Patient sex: M
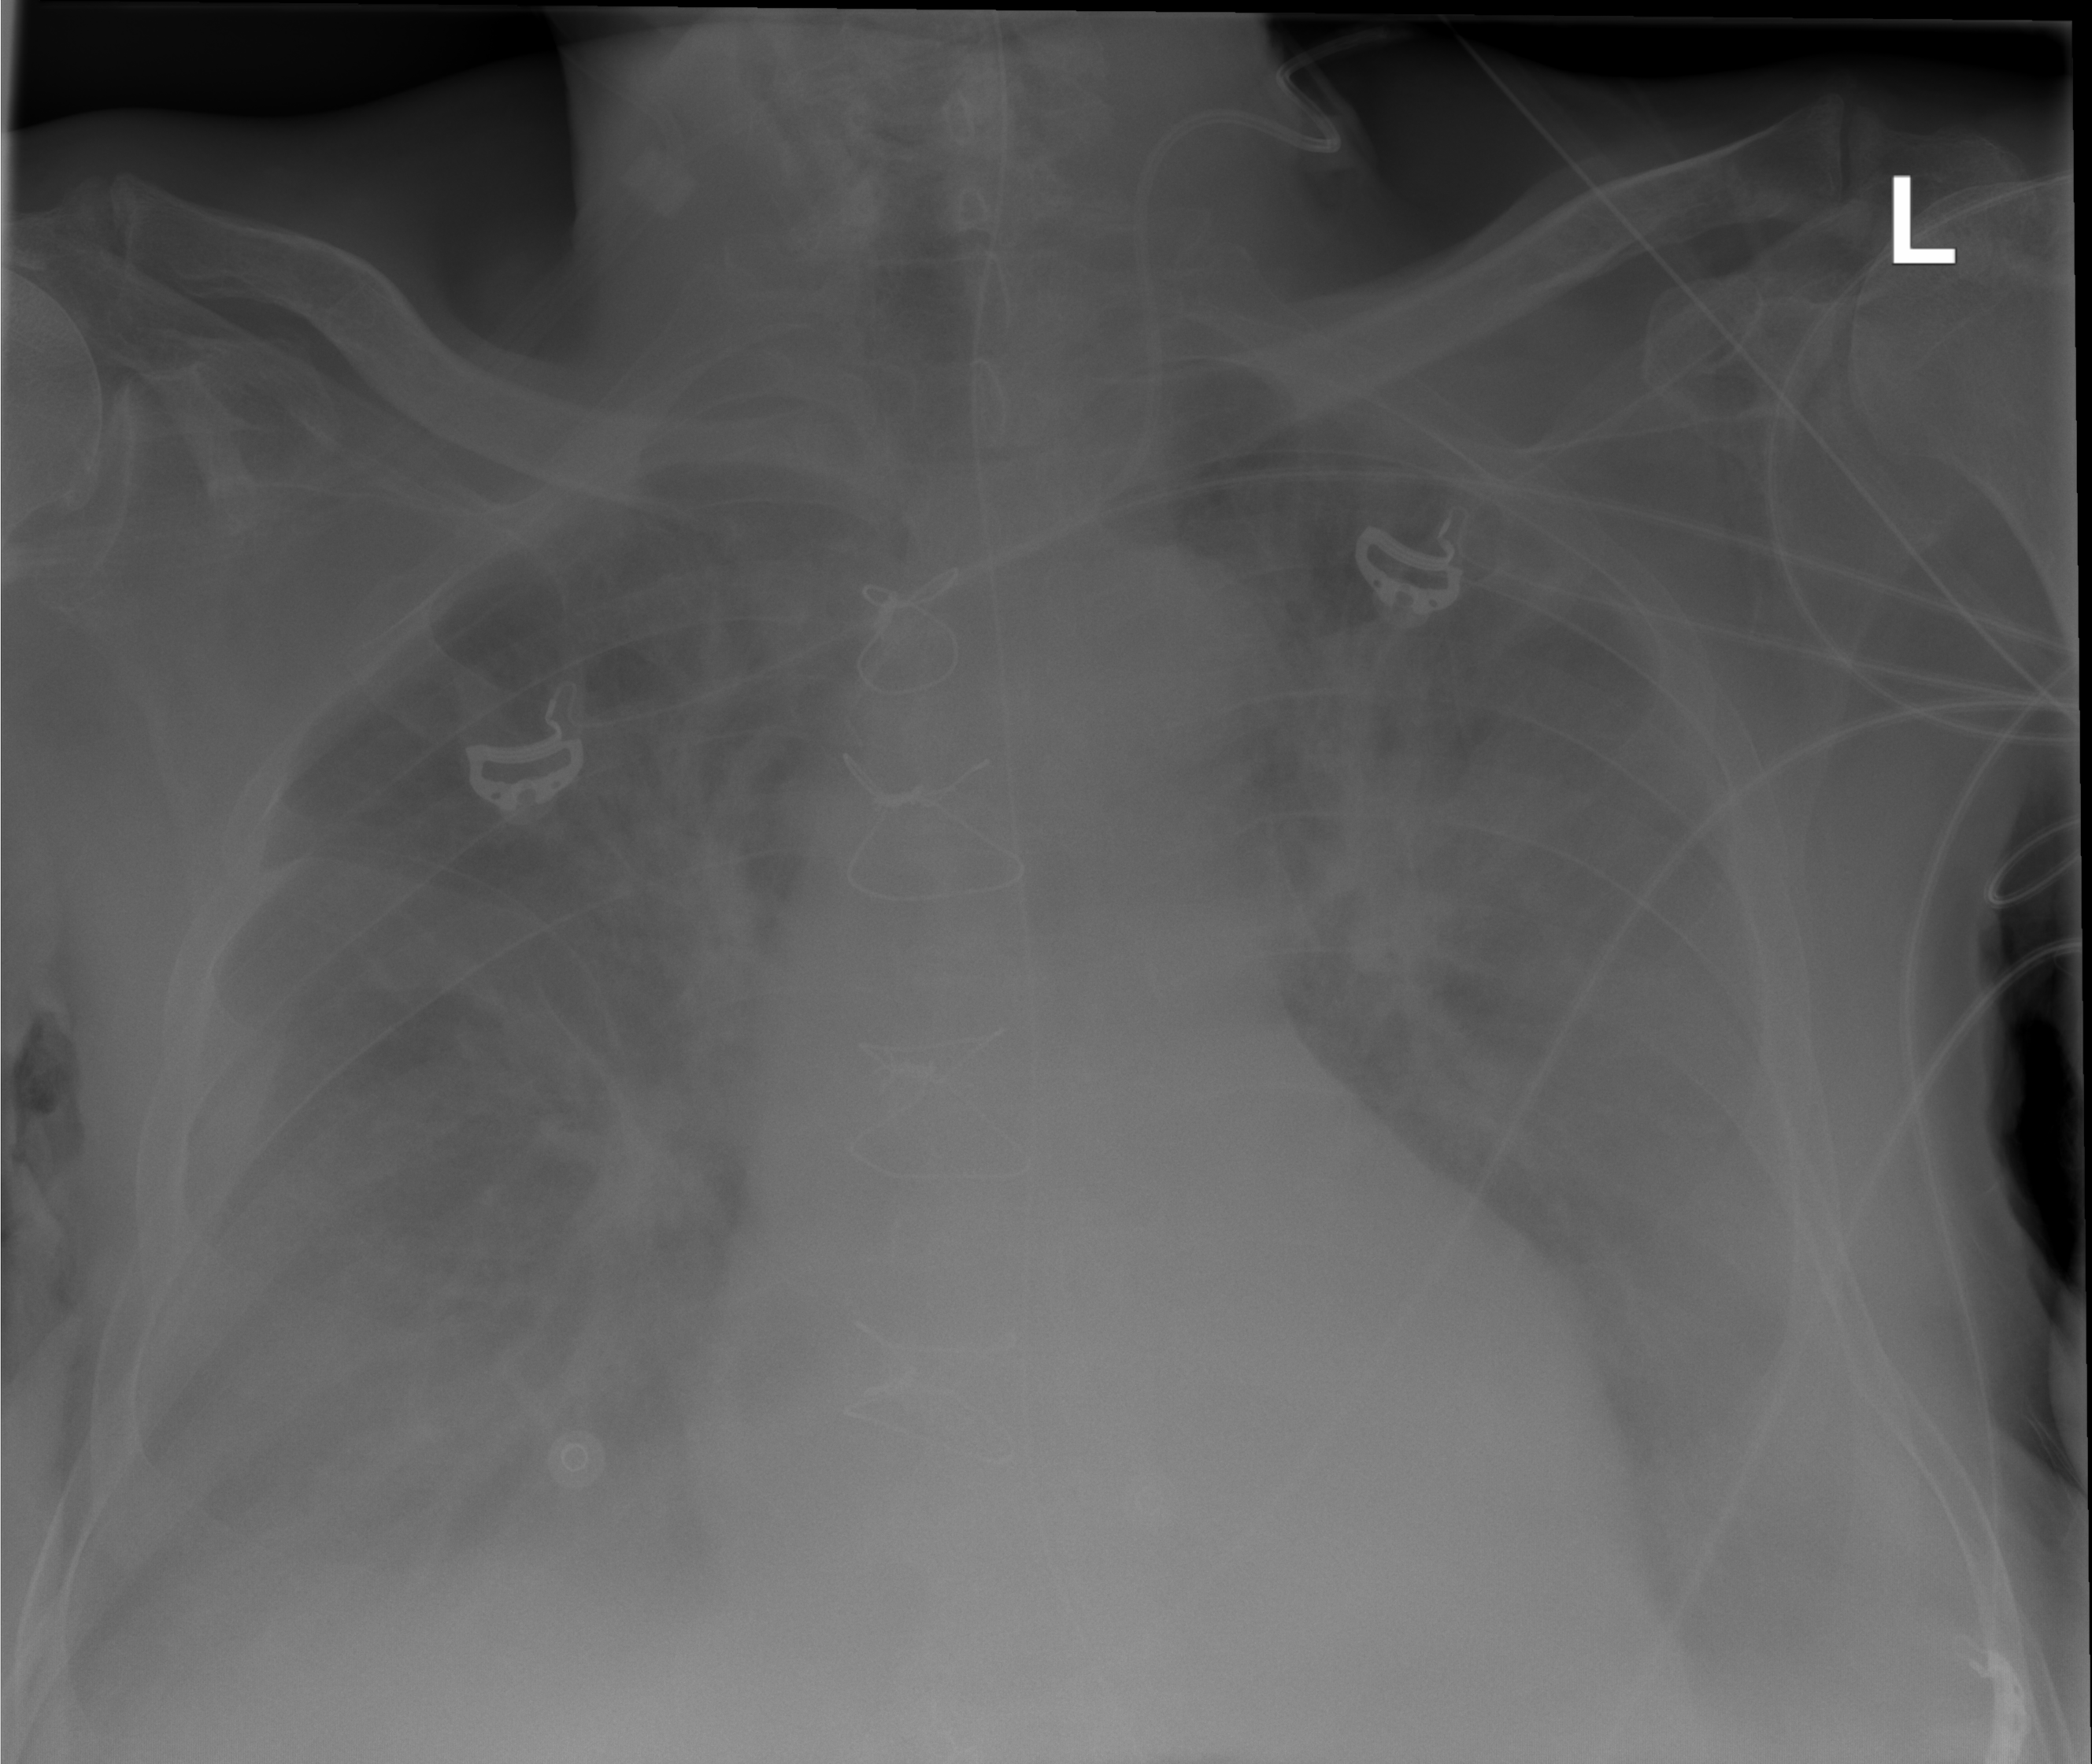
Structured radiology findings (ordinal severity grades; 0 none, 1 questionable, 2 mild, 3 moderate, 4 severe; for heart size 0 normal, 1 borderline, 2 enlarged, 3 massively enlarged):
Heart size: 2
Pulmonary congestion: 3
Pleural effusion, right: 3
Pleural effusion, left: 3
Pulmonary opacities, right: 3
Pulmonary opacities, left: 3
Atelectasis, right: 0
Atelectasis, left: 0